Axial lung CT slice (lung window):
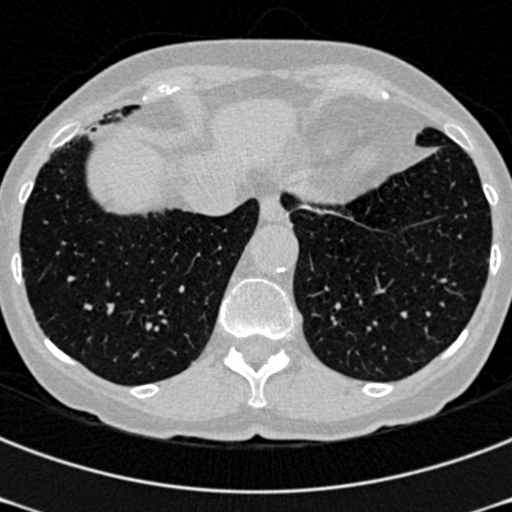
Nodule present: no